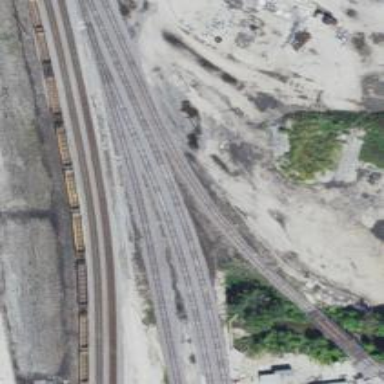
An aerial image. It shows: Railway yard in service.